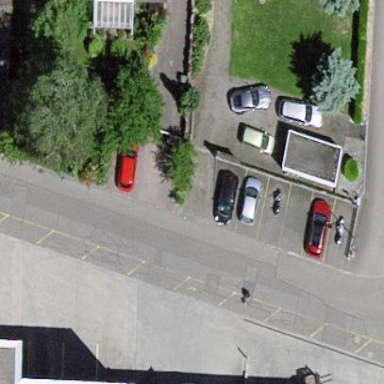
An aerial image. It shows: Street-side parking area.